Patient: sex F, age 54
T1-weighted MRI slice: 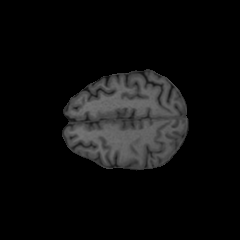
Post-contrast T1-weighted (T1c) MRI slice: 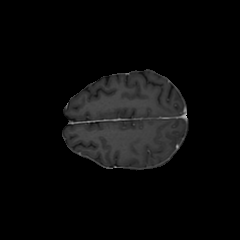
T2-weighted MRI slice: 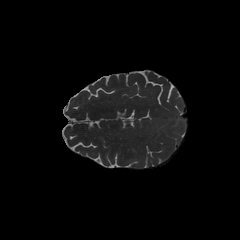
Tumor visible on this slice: no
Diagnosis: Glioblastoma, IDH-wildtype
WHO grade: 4